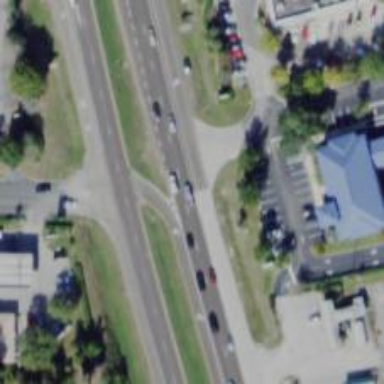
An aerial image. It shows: Asphalt trunk link road.